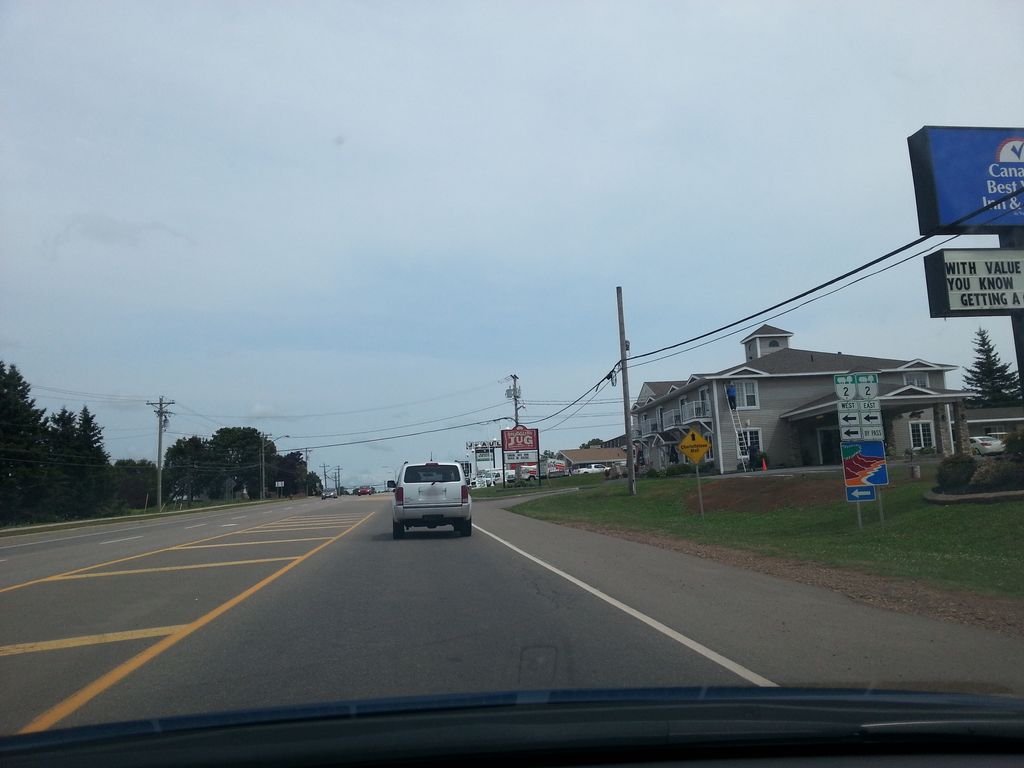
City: charlottetown